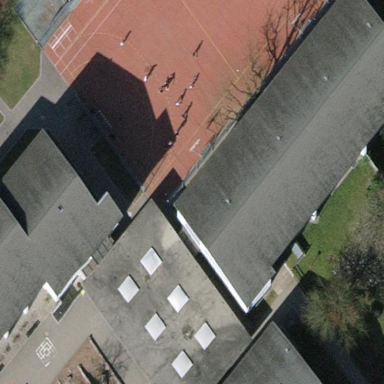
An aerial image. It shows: Kindergarten building.